Field crop: maize
Growth stage: 2
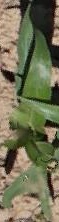
Species: maize